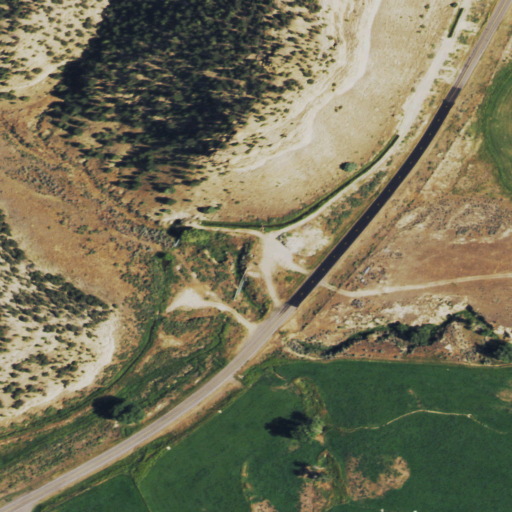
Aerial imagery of valley in Colorado named Windy Gulch containing shrub, cultivated crops, evergreen forest, open development, low intensity development, barren land, and pasture